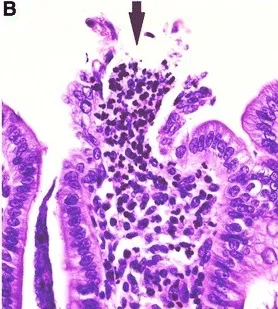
Pig. Colon. B; Superficial, erosive colitis with infiltration of neutrophils into the lamina propria and effusion into the lumen - 'volcano lesion' (arrow) (Haematoxylin and eosin 20x).
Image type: pathology (h&e)